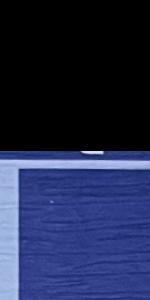
Label: Empty